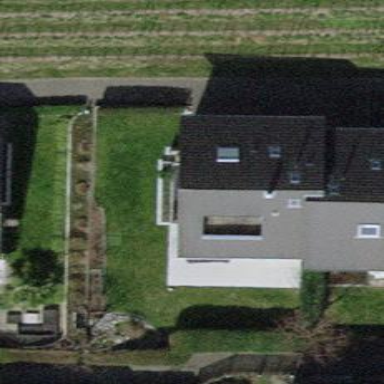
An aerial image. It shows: Semi-detached house.